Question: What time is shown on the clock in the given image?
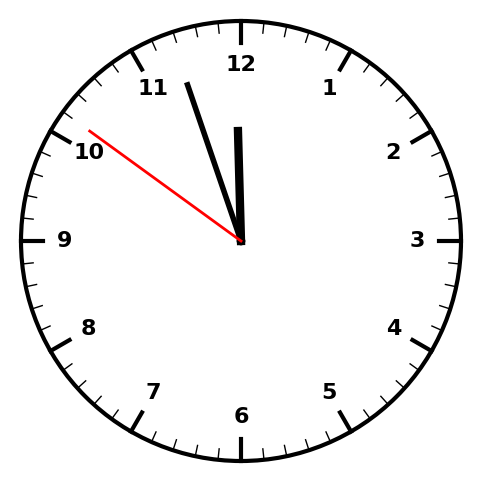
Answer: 11:56:51